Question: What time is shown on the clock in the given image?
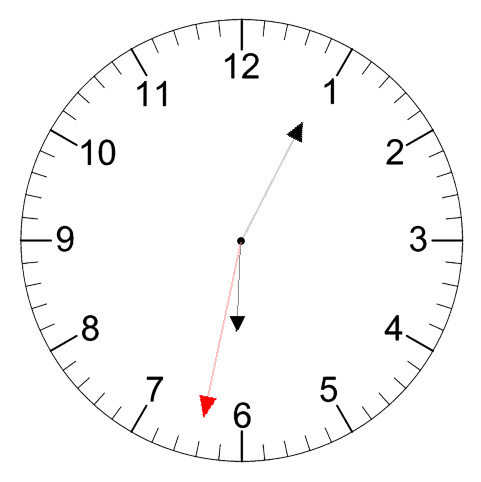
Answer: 06:04:32